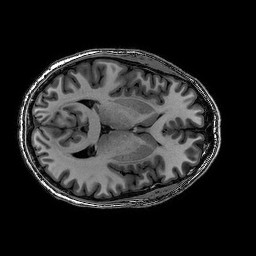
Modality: T1w
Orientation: axial
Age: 36
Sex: male
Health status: healthy